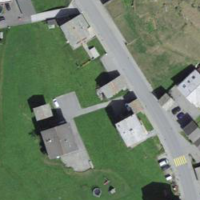
EUNIS habitat code: 54
Species observed at this site:
Phoenicurus ochruros
Motacilla cinerea
Lanius collurio
Ptyonoprogne rupestris